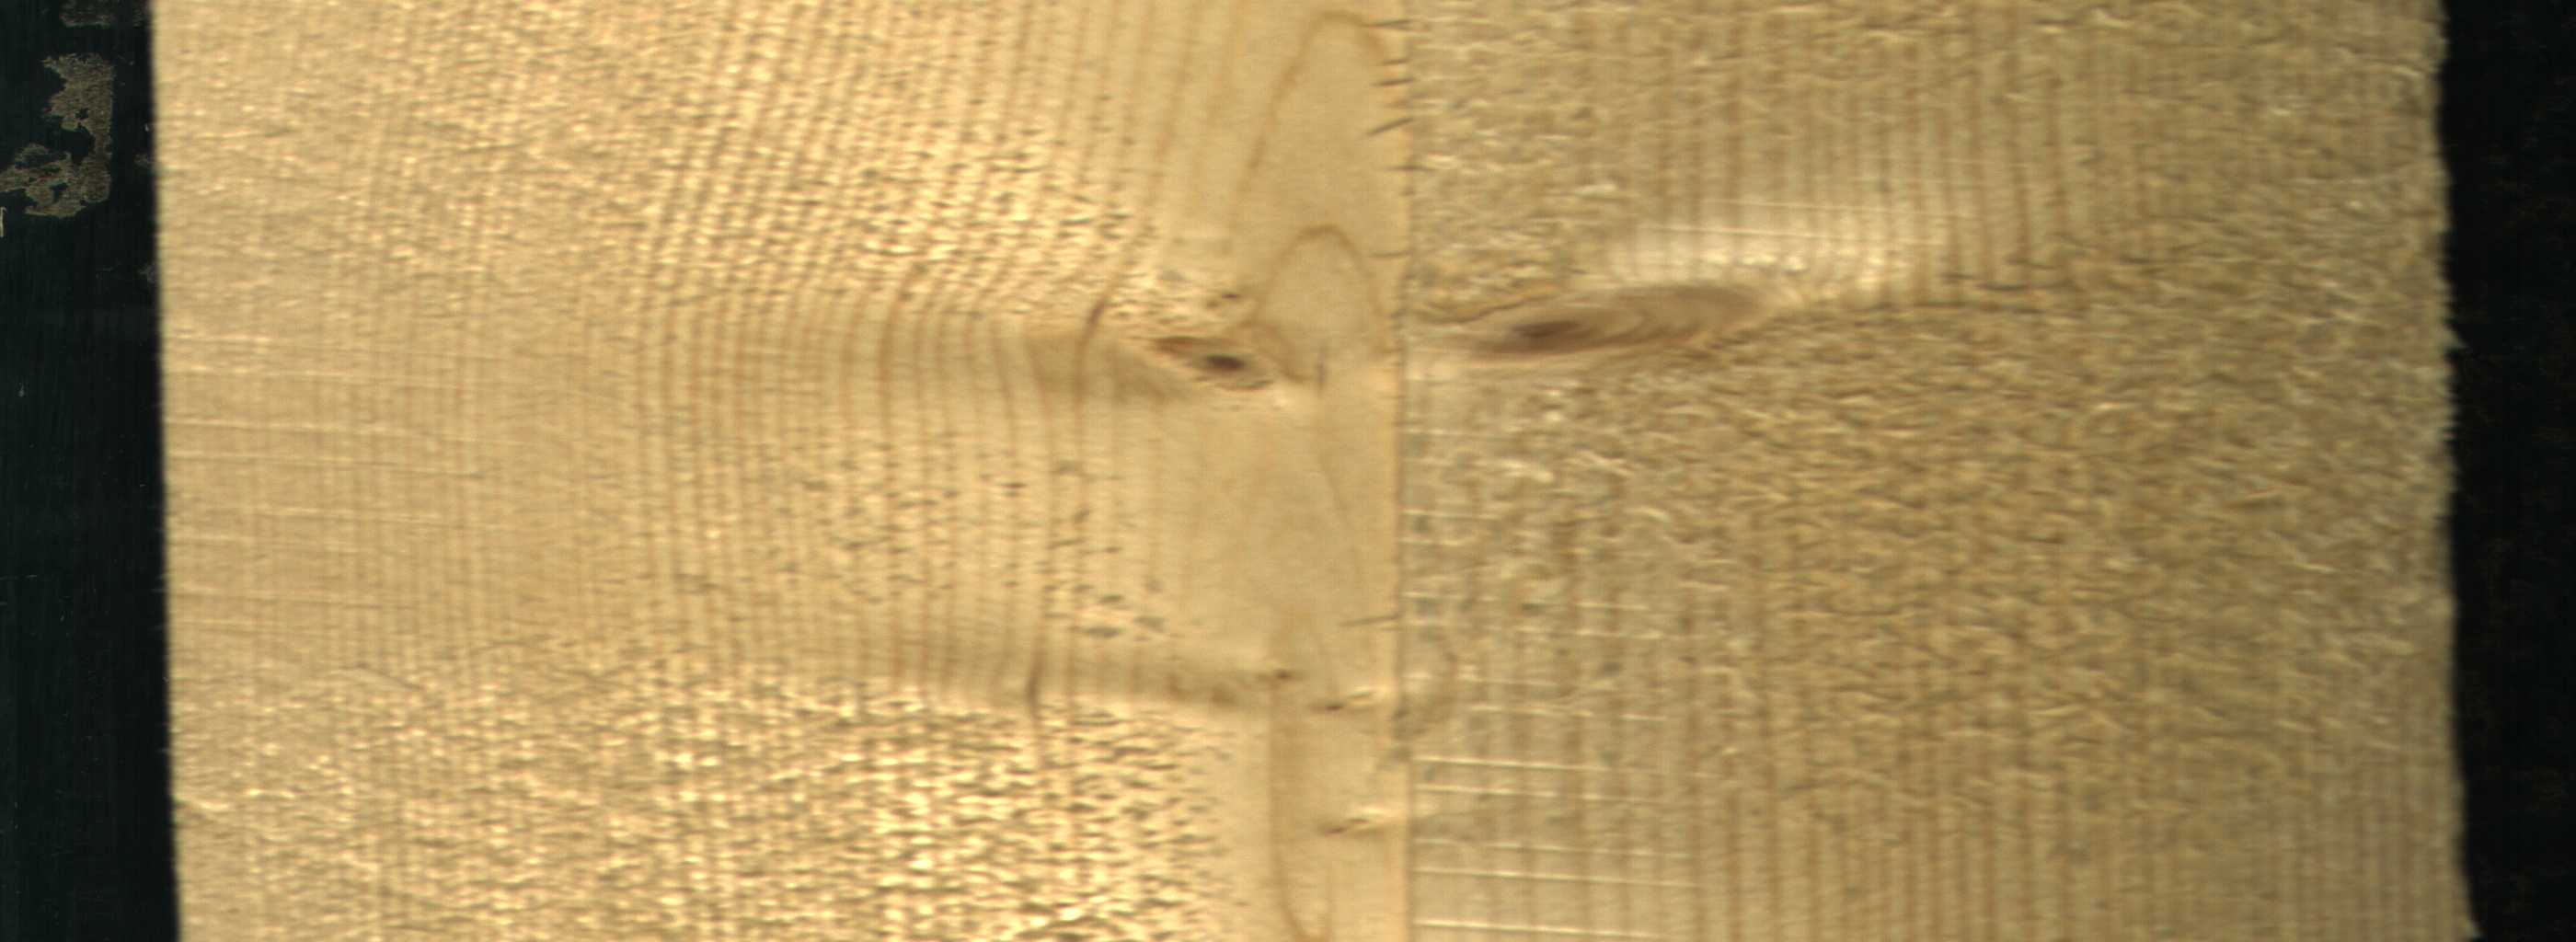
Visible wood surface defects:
Live_Knot
Live_Knot